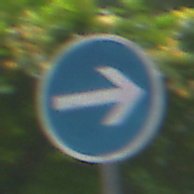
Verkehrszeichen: VorgeschriebeneFahrtrichtungHierRechts
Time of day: MorningAfternoon
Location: Outdoor (Urban)
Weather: Overcast
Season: NotSpecified
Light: Natural